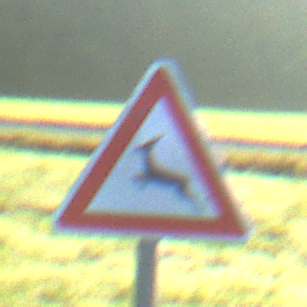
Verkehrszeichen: WildwechselRechts
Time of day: MorningAfternoon
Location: Outdoor (Nature)
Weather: Clear
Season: NotSpecified
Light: Natural